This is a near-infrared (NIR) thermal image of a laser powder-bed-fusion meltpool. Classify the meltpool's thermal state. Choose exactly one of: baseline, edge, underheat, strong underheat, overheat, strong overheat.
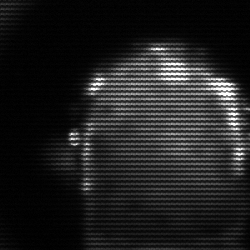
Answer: baseline